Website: bh-photo
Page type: address-validator
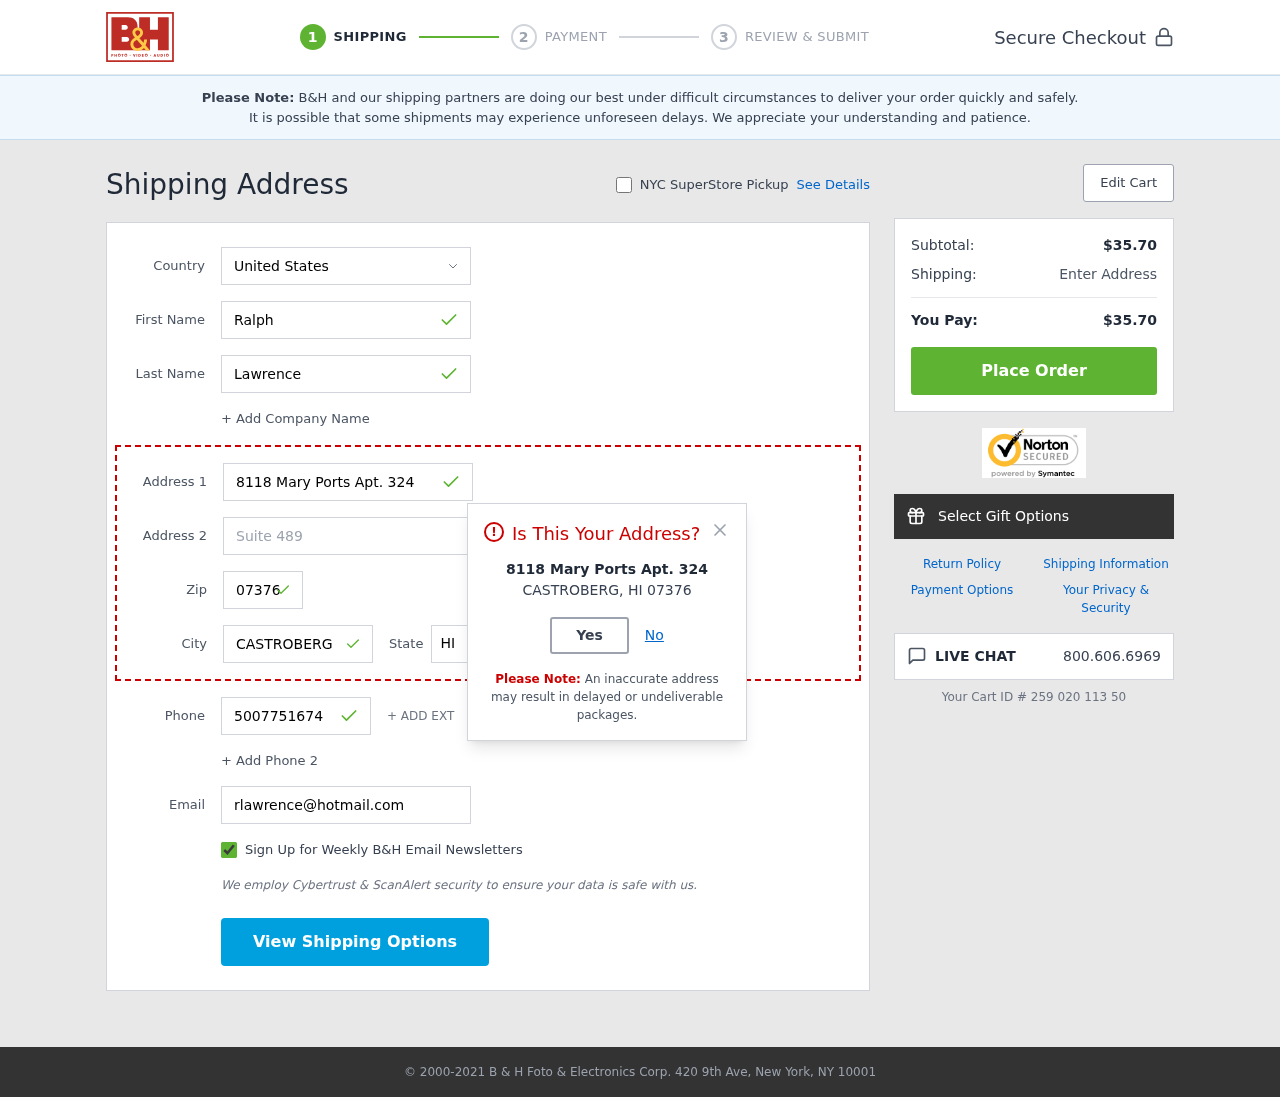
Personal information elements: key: PII_CITY
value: Castroberg
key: PII_COUNTRY
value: United States
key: PII_EMAIL
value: rlawrence@hotmail.com
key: PII_FIRSTNAME
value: Ralph
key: PII_LASTNAME
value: Lawrence
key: PII_PHONE
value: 5007751674
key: PII_POSTCODE
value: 07376
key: PII_STATE_ABBR
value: HI
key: PII_STREET
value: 8118 Mary Ports Apt. 324
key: PII_STREET2
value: Suite 489
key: PII_CITY_MODAL
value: CASTROBERG
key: PII_POSTCODE_FULL
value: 07376
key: PII_POSTCODE_NUMERIC
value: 7376
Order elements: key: ORDER_SUBTOTAL
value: $35.70
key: ORDER_TOTAL
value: $35.70
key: ORDER_ID
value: Your Cart ID # 259 020 113 50